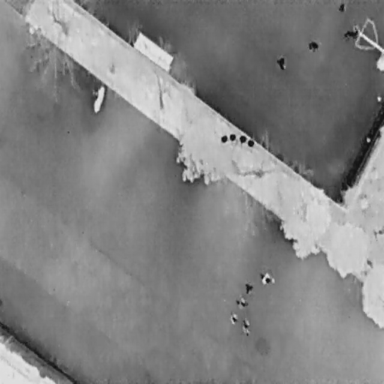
There are ten objects shown in the infrared image, including nine People, and a Bicycle.